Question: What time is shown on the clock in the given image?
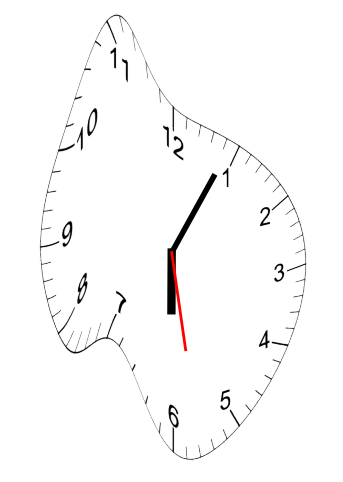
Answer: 06:04:28